Question: I have a xml file that contains some data. I use a xsl file to display the data in the form of a table.
Please check the xml code and xsl code and the screenshot
'''
<?xml-stylesheet type="text/xsl" href="MMDiagnostics.xslt"?>
<MediaMixer>
<Conference>
<Name>Test</Name>
<ConfId>1002</ConfId>
<CompositeAddress>238.57.0.1</CompositeAddress>
<CompositePort>48000</CompositePort>
<CompositeSsrc>243324353</CompositeSsrc>
<NoOfParticipants>2</NoOfParticipants>
<Participant>
<ID1>abc88C</ID1>
<ID2>0</ID2>
<ParticipantAddress>192.168.177.45</ParticipantAddress>
<ParticipantListeningPort>22004</ParticipantListeningPort>
<MMListeningPort>45004</MMListeningPort>
<SSRCFromParticipant>316541</SSRCFromParticipant>
<SSRCFromMM>26481</SSRCFromMM>
</Participant>
<Participant>
<ID1>piy65R</ID1>
<ID2>0</ID2>
<ParticipantAddress>192.168.177.45</ParticipantAddress>
<ParticipantListeningPort>22004</ParticipantListeningPort>
<MMListeningPort>45004</MMListeningPort>
<SSRCFromParticipant>316541</SSRCFromParticipant>
<SSRCFromMM>26481</SSRCFromMM>
</Participant>
</Conference>
<Conference>
<Name>Test002</Name>
<ConfId>1002</ConfId>
<CompositeAddress>238.57.0.1</CompositeAddress>
<CompositePort>48005</CompositePort>
<CompositeSsrc>353324353</CompositeSsrc>
<NoOfParticipants>2</NoOfParticipants>
<Participant>
<ID1>70542151</ID1>
<ID2>0</ID2>
<ParticipantAddress>192.168.177.45</ParticipantAddress>
<ParticipantListeningPort>22004</ParticipantListeningPort>
<MMListeningPort>45004</MMListeningPort>
<SSRCFromParticipant>316541</SSRCFromParticipant>
<SSRCFromMM>26481</SSRCFromMM>
</Participant>
<Participant>
<ID1>70542151</ID1>
<ID2>0</ID2>
<ParticipantAddress>192.168.177.45</ParticipantAddress>
<ParticipantListeningPort>22004</ParticipantListeningPort>
<MMListeningPort>45004</MMListeningPort>
<SSRCFromParticipant>316541</SSRCFromParticipant>
<SSRCFromMM>26481</SSRCFromMM>
</Participant>
</Conference>
</MediaMixer>
'''
'''
<?xml version="1.0" encoding="iso-8859-1"?>
<xsl:stylesheet version="1.0" xmlns:xsl="http://www.w3.org/1999/XSL/Transform">
<xsl:template match="/">
<html>
<head>
<title>VPGate Media Mixer</title>
<meta http-equiv="expires" content="0"/>
<meta http-equiv="pragma" content="no-cache"/>
<meta http-equiv="cache-control" content="no-cache, must-revalidate"/>
<meta http-equiv="refresh" content="15"></meta>
<script src="/Common/common.js" type="text/javascript"></script>
<link rel="stylesheet" type="text/css" href="style001.css" />
<link rel="stylesheet" type="text/css" href="Grid.Default.css" />
</head>
<body class="WorkArea">
<div class="divSummaryHeader" id="SummaryHeader">
<h1>Media Mixer - VPGate</h1>
</div>
&#160;
<div class="RadGrid RadGrid_Default" id="SummaryData" style="position:absolute;width:828px;height:510px;overflow:auto">
<table border="0" class="rgMasterTable rgClipCells" cellspacing="0" cellpadding="0" >
<tr>
<input type="button" class="formEditBtn" id="SubBtn" value="Refresh" onclick="window.location=window.location;"/>
</tr>
<tr>
<td class="rgHeader SummaryTableHdrRow" style="font-weight:bold;" colspan="2">Conference Summary</td>
</tr>
<tr>
<td>
<table border="0" class="rgMasterTable rgClipCells" cellspacing="0" cellpadding="0" >
<tr>
<td class="rgHeader SummaryTableHdrRow" style="font-weight:bold;">Conference Name</td>
<td class="rgHeader SummaryTableHdrRow" style="font-weight:bold;">Conference ID</td>
<td class="rgHeader SummaryTableHdrRow" style="font-weight:bold;">Composite Address</td>
<td class="rgHeader SummaryTableHdrRow" style="font-weight:bold;">Composite Port</td>
<td class="rgHeader SummaryTableHdrRow" style="font-weight:bold;">Composite Ssrc</td>
<td class="rgHeader SummaryTableHdrRow" style="font-weight:bold;">No Of Participants</td>
</tr>
<xsl:if test="MediaMixer!= ''">
<xsl:for-each select="MediaMixer/Conference">
<!--<xsl:sort select="Name"/>-->
<xsl:if test="Name !=''">
<xsl:if test="(position() mod 2 = 0)">
<tr class="rgAltRow SummaryTableDataRow">
<td valign = "top">
<xsl:value-of select="Name"/>
</td>
<td valign = "top">
<xsl:value-of select="ConfId"/>
</td>
<td valign = "top">
<xsl:value-of select="CompositeAddress"/>
</td>
<td valign = "top">
<xsl:value-of select="CompositePort"/>
</td>
<td valign = "top">
<xsl:value-of select="CompositeSsrc"/>
</td>
<td valign = "top">
<xsl:value-of select="NoOfParticipants"/>
</td>
</tr>
</xsl:if>
<xsl:if test="(position() mod 2 = 1)">
<td>
<tr class="rgRow SummaryTableDataRow">
<td valign = "top">
<xsl:value-of select="Name"/>
</td>
<td valign = "top">
<xsl:value-of select="ConfId"/>
</td>
<td valign = "top">
<xsl:value-of select="CompositeAddress"/>
</td>
<td valign = "top">
<xsl:value-of select="CompositePort"/>
</td>
<td valign = "top">
<xsl:value-of select="CompositeSsrc"/>
</td>
<td valign = "top">
<xsl:value-of select="NoOfParticipants"/>
</td>
</tr>
</td>
</xsl:if>
</xsl:if>
</xsl:for-each>
</xsl:if>
<xsl:if test="MediaMixer = ''">
<td valign = "top">
<xsl:text>No Data </xsl:text>
</td>
</xsl:if>
</table>
</td>
</tr>
</table>
&#160;
<div align="center">
<b> Please select a Conference Name :</b>
&#160;
<select>
<xsl:for-each select="MediaMixer/Conference">
<option>
<xsl:value-of select="Name"/>
</option>
</xsl:for-each>
</select>
</div>
<table border="0" class="rgMasterTable rgClipCells" cellspacing="1" cellpadding="1">
<tr>
<td class="rgHeader SummaryTableHdrRow" style="font-weight:bold;" colspan="2">Conference Details</td>
</tr>
<tr>
<td>
<table border="0" class="rgMasterTable rgClipCells" cellspacing="0" cellpadding="0" >
<tr>
<td class="rgHeader SummaryTableHdrRow" style="font-weight:bold;">Conference Name</td>
<td class="rgHeader SummaryTableHdrRow" style="font-weight:bold;">Conference ID</td>
<td class="rgHeader SummaryTableHdrRow" style="font-weight:bold;">Participant ID 1</td>
<td class="rgHeader SummaryTableHdrRow" style="font-weight:bold;">Participant ID 2</td>
<td class="rgHeader SummaryTableHdrRow" style="font-weight:bold;">Participant Address</td>
<td class="rgHeader SummaryTableHdrRow" style="font-weight:bold;">Participant Listening Port</td>
<td class="rgHeader SummaryTableHdrRow" style="font-weight:bold;">MM Listening Port</td>
<td class="rgHeader SummaryTableHdrRow" style="font-weight:bold;">SSRC From Participant</td>
<td class="rgHeader SummaryTableHdrRow" style="font-weight:bold;">SSRC From MM</td>
</tr>
<xsl:if test="MediaMixer!= ''">
<xsl:for-each select="MediaMixer/Conference">
<xsl:for-each select="Participant">
<xsl:if test="(position() mod 2 = 0)">
<tr class="rgAltRow SummaryTableDataRow">
<td valign = "top">
<xsl:value-of select="../Name"/>
</td>
<td valign = "top">
<xsl:value-of select="../ConfId"/>
</td>
<td valign = "top">
<xsl:value-of select="translate(ID1,
'abcdefghijklmnopqrstuvwxyz',
'ABCDEFGHIJKLMNOPQRSTUVWXYZ')" />
</td>
<td valign = "top">
<xsl:value-of select="ID2"/>
</td>
<td valign = "top">
<xsl:value-of select="ParticipantAddress"/>
</td>
<td valign = "top">
<xsl:value-of select="ParticipantListeningPort"/>
</td>
<td valign = "top">
<xsl:value-of select="MMListeningPort"/>
</td>
<td valign = "top">
<xsl:value-of select="SSRCFromParticipant"/>
</td>
<td valign = "top">
<xsl:value-of select="SSRCFromMM"/>
</td>
</tr>
</xsl:if>
<xsl:if test="(position() mod 2 = 1)">
<td>
<tr class="rgRow SummaryTableDataRow">
<td valign = "top">
<xsl:value-of select="../Name"/>
</td>
<td valign = "top">
<xsl:value-of select="../ConfId"/>
</td>
<td valign = "top">
<xsl:value-of select="translate(ID1,
'abcdefghijklmnopqrstuvwxyz',
'ABCDEFGHIJKLMNOPQRSTUVWXYZ')" />
</td>
<td valign = "top">
<xsl:value-of select="ID2"/>
</td>
<td valign = "top">
<xsl:value-of select="ParticipantAddress"/>
</td>
<td valign = "top">
<xsl:value-of select="ParticipantListeningPort"/>
</td>
<td valign = "top">
<xsl:value-of select="MMListeningPort"/>
</td>
<td valign = "top">
<xsl:value-of select="SSRCFromParticipant"/>
</td>
<td valign = "top">
<xsl:value-of select="SSRCFromMM"/>
</td>
</tr>
</td>
</xsl:if>
</xsl:for-each>
</xsl:for-each>
</xsl:if>
<xsl:if test="MediaMixer= ''">
<td valign = "top">
<xsl:text>No Data </xsl:text>
</td>
</xsl:if>
</table>
</td>
</tr>
</table>
&#160;
<div style="display:none">
<iframe id="frameUpdate" name="frameUpdate" width="100%"></iframe>
</div>
</div>
</body>
</html>
</xsl:template>
</xsl:stylesheet>
'''

I have a drop-down box that displays the Conference Names from the first table. What i want is, when i select a conference name, data relevant to it should be displayed in the second table. The data that is not relevant to a particular conference name should not be displayed. Right now, I am displaying all the data from the xml file.
How do i set a condition in xsl to display data based on my selection in the drop-down ?
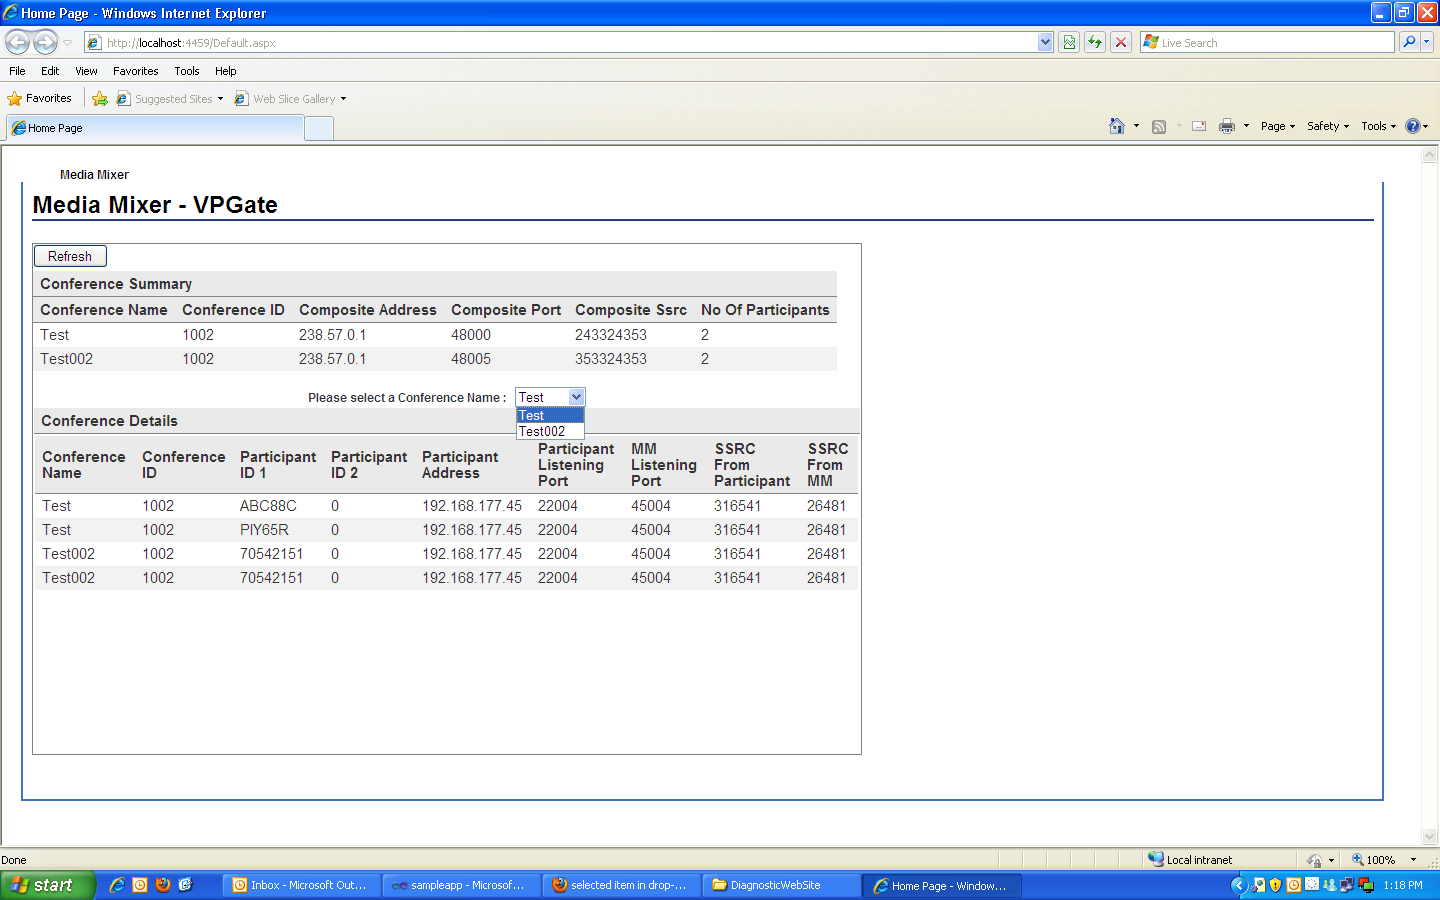
Answer: > How do i set a condition in xsl to display data based on my selection
in the drop-down ?
:
You need to provide as a global (externally specified) parameter to the transformation a value that uniquely identifies the selected conference.
'''
<xsl:param name="confUniqueId" select="someValueHere"/>
'''
The value of this parameter is set by the code (JS in this case) that initiates the transformation -- you need to read the documentation to understand how exactly this must be done.
Then in your XSLT code, from the value of this parameter, identify the desired 'Conference' element and apply templates only to this element.
Unfortunately, in the provided XML document more than one conference have both the same ID and the same Name...